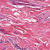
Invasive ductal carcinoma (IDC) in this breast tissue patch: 0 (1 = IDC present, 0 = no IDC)